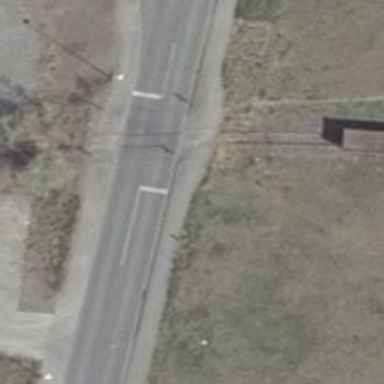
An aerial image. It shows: Level crossing along the railway.